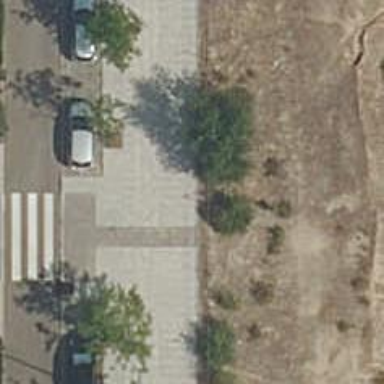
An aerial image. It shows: Footway along the road.